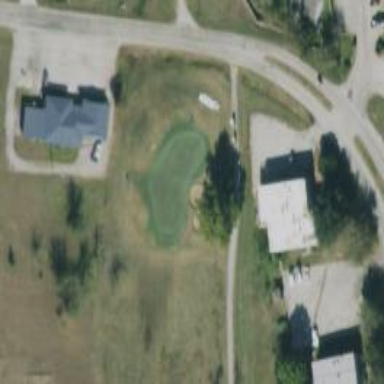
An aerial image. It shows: View of golf hole.